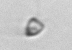
Label: Pyramimonas